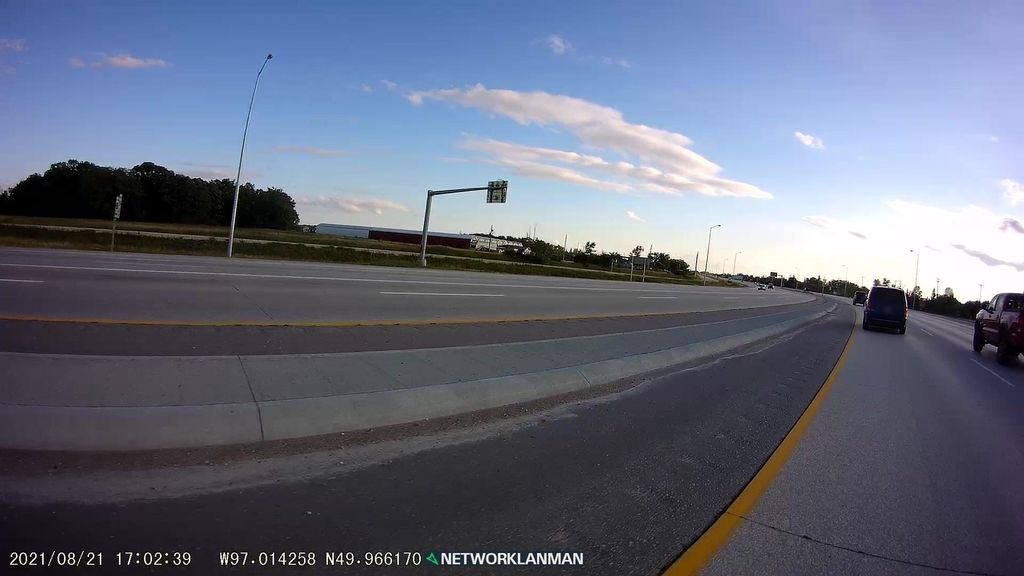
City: winnipeg